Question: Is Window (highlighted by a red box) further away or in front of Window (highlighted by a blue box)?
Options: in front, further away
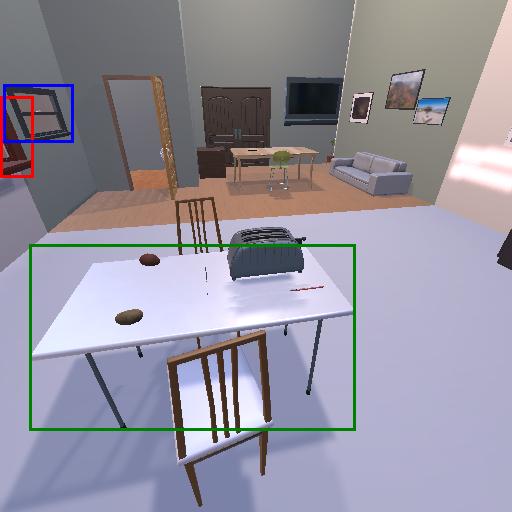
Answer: in front